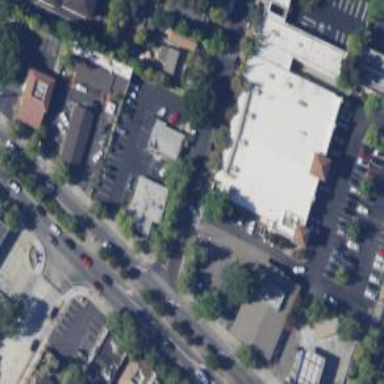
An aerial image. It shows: Asphalt parking space.